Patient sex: M
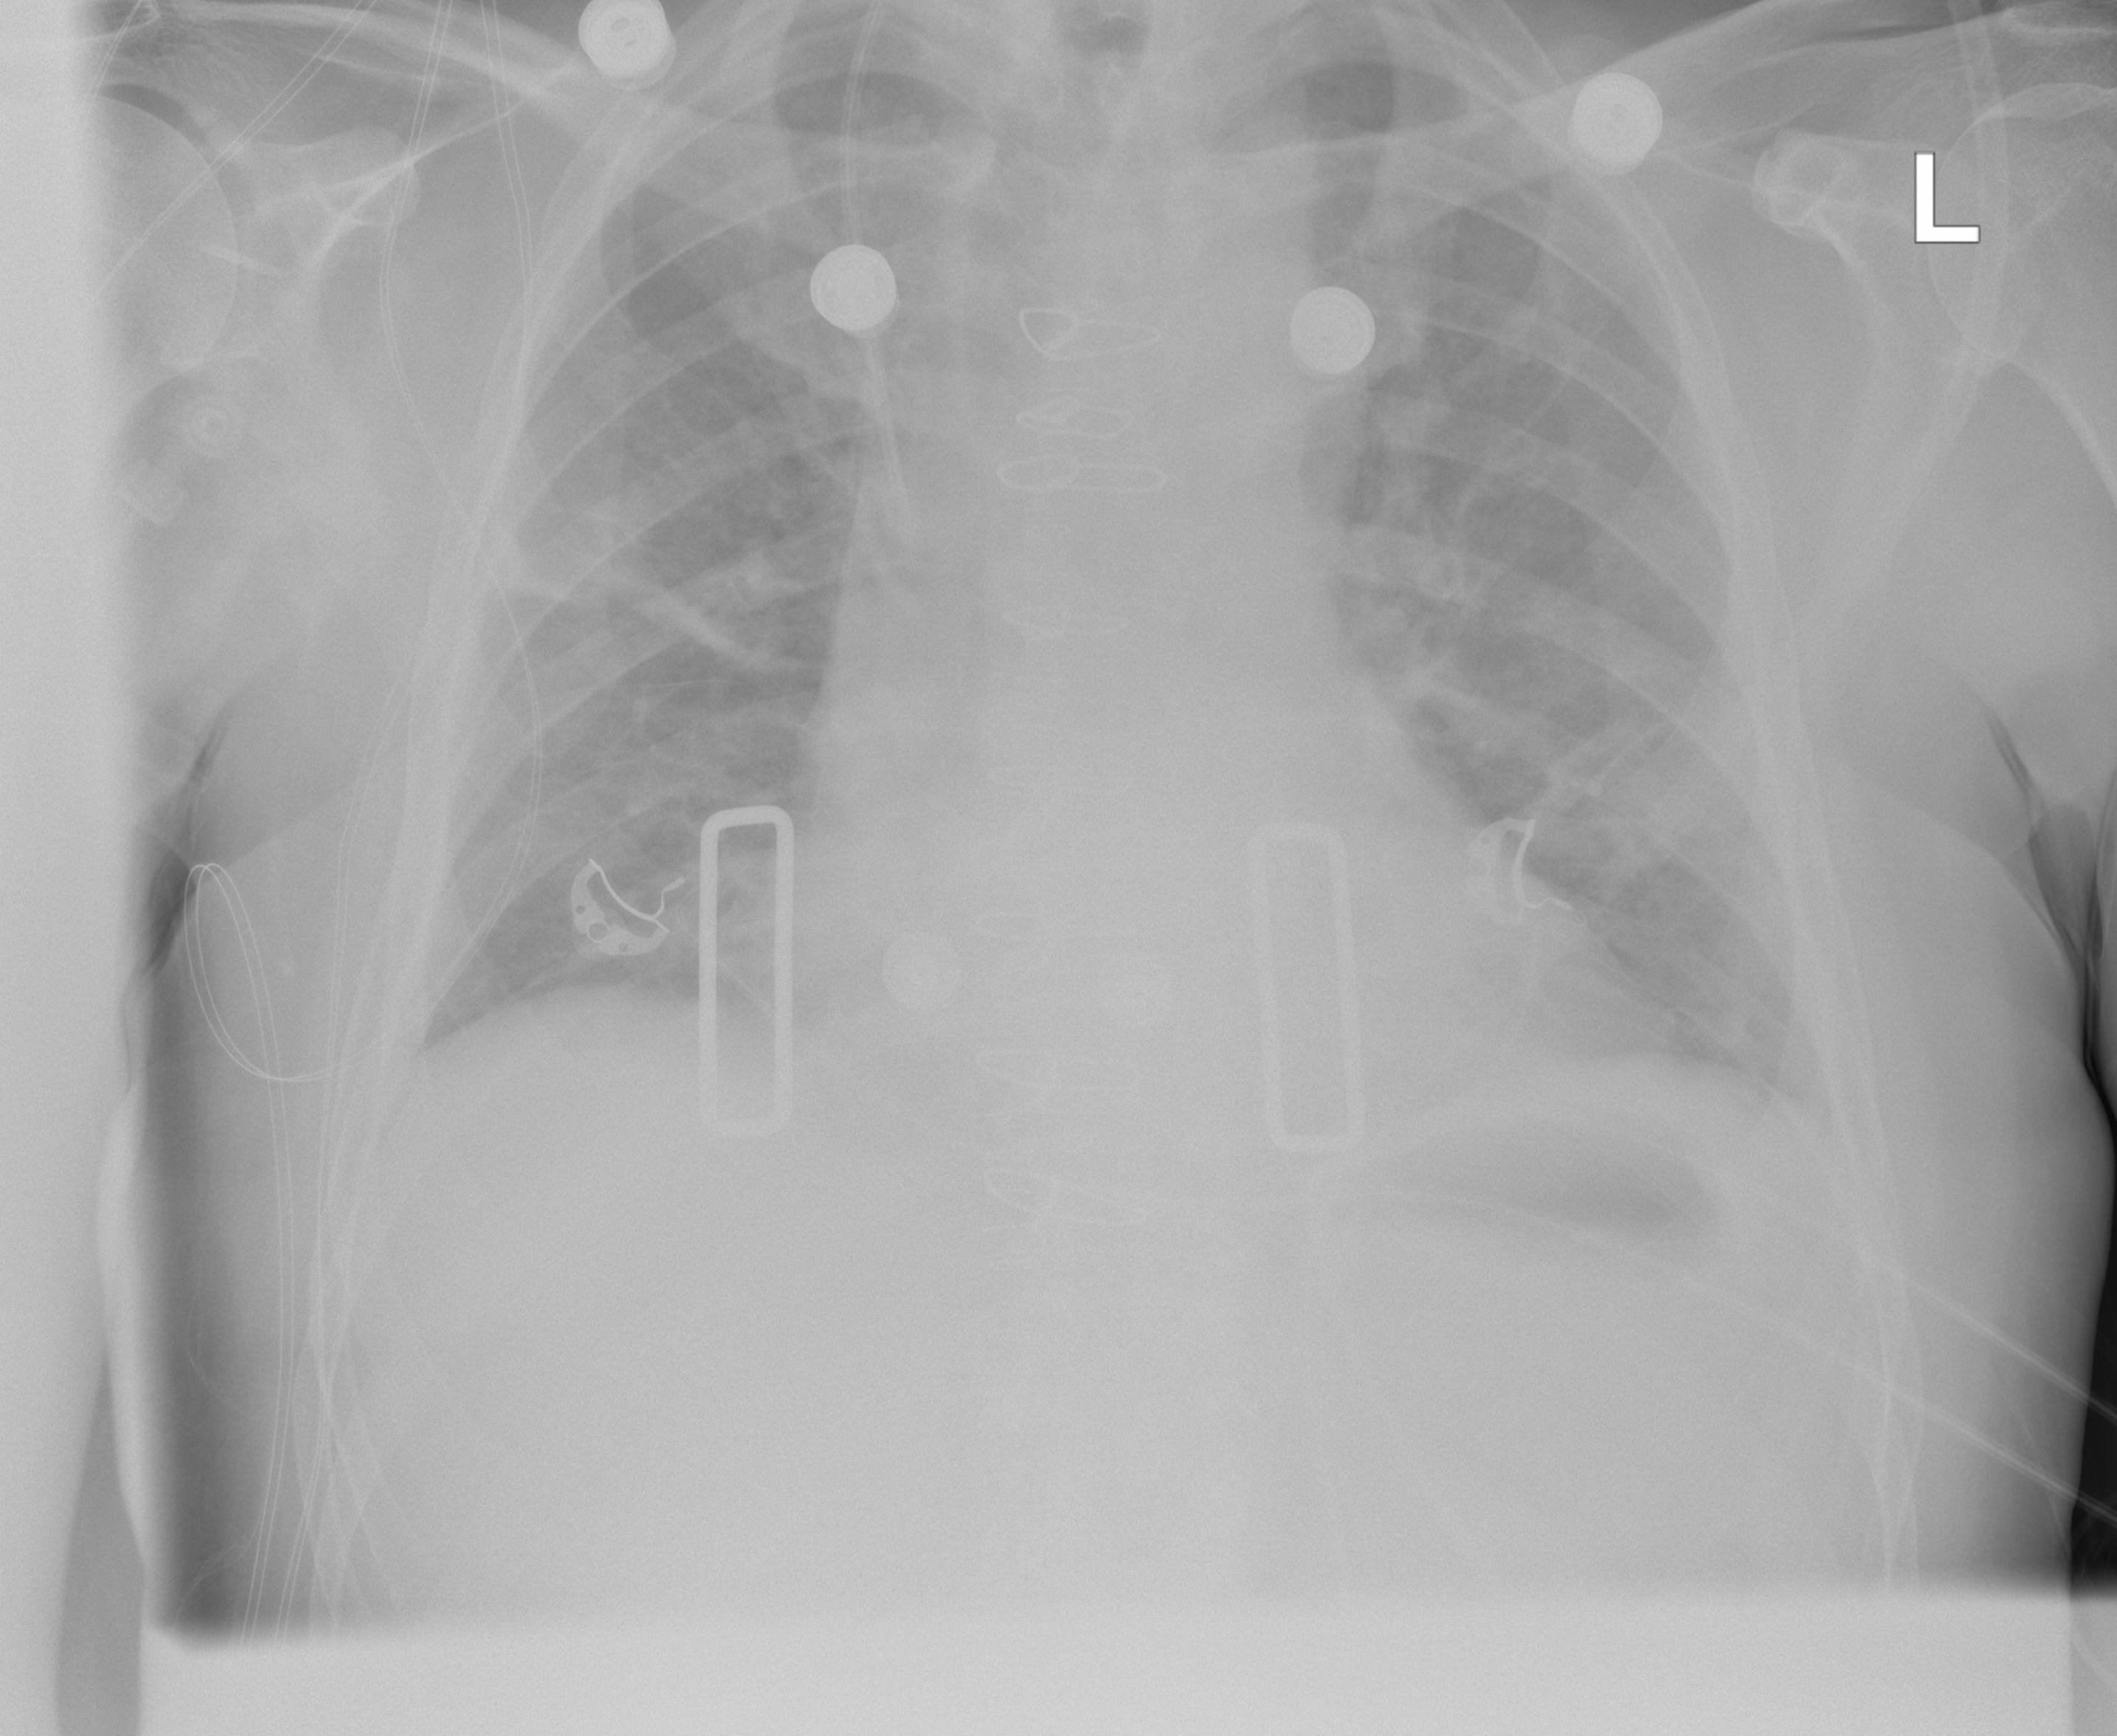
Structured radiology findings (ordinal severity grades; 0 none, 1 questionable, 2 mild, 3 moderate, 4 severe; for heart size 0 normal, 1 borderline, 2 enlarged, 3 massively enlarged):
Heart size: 2
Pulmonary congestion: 2
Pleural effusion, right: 0
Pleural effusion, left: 1
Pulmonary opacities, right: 2
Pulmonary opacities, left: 2
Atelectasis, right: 2
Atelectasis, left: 2